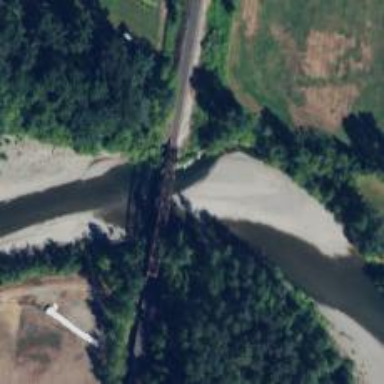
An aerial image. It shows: Truss bridge.